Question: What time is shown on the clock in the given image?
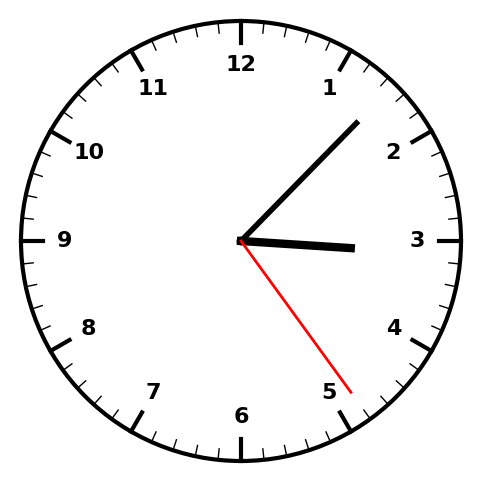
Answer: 03:07:24